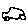
Label: car